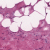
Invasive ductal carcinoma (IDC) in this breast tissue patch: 0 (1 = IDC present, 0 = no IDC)